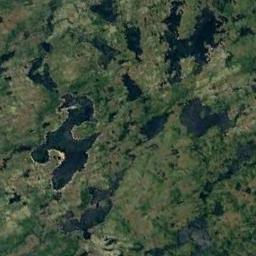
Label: wetland